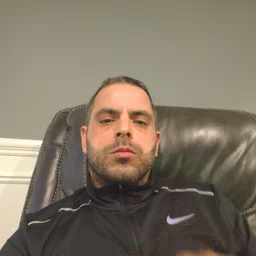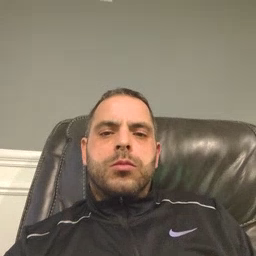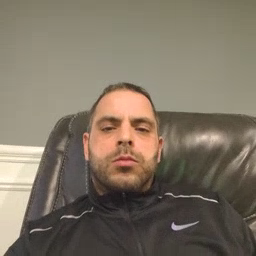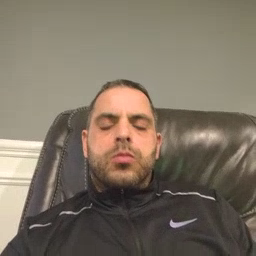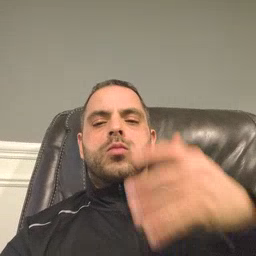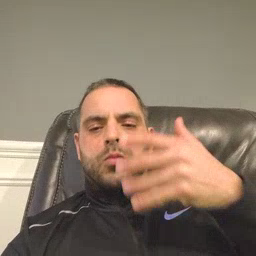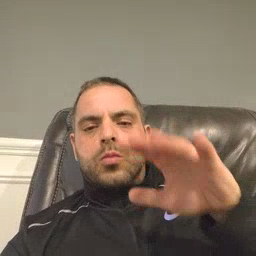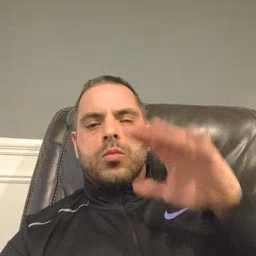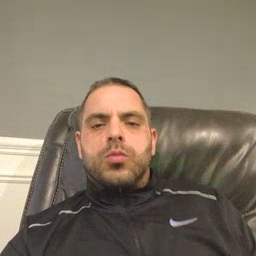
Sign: finish